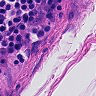
Metastatic tissue present: no